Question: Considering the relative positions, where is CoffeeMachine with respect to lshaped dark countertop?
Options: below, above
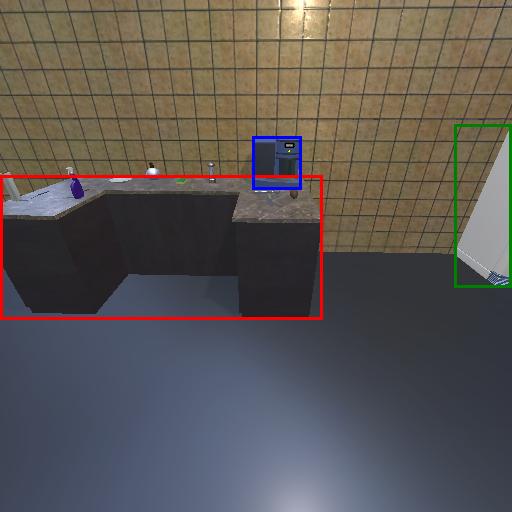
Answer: below